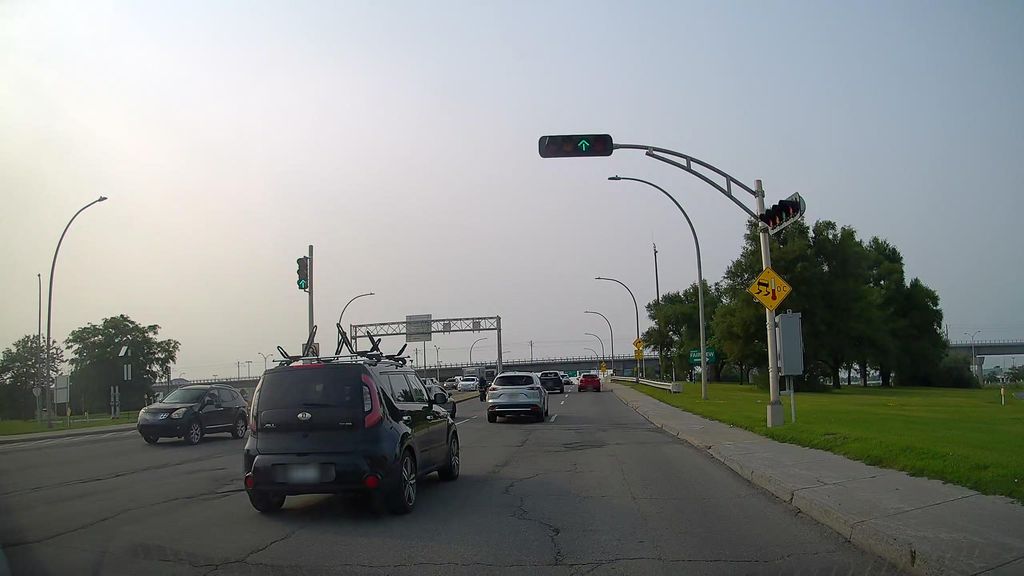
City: montreal